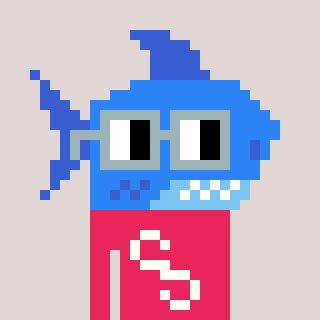
a pixel art character with square dark gray glasses, a shark-shaped head and a redpinkish-colored body on a warm background